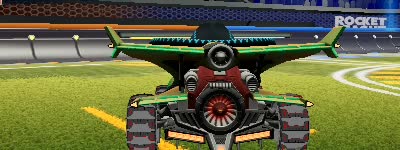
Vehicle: aftershock